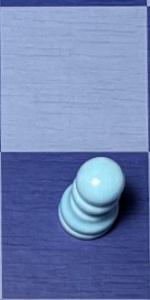
Label: Pawn_White